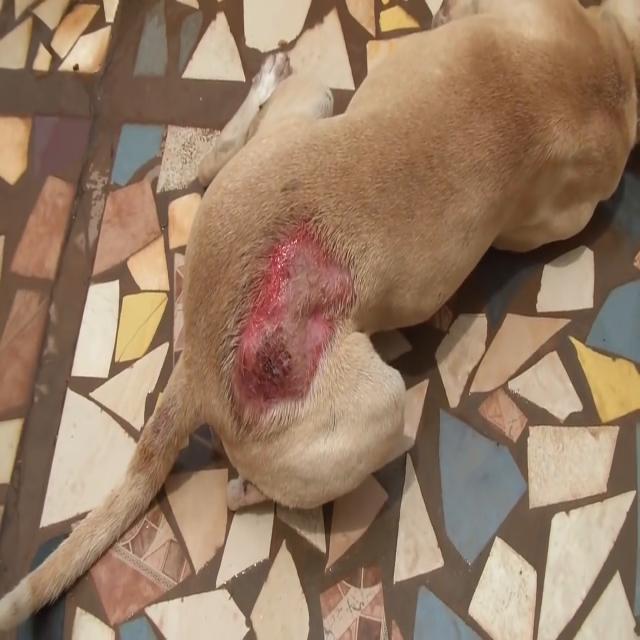
Canine dermatitis — inflammation of the skin presenting with erythema, pruritus, papules, and excoriation. May be allergic, contact, or atopic in origin.